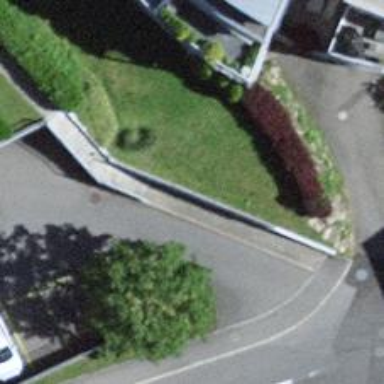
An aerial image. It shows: Set of steps on the road.